Question: I am trying to get (the latest) Web.py and AJAX to play nice with each other, but so far I haven't had much luck.
Long story short, I am running both the server-side (Web.py) and the client side (Javascript) on my local development computer, but somehow all my AJAX GET requests are showing up as OPTION requests. From what I've read, this is typical is cases of cross domain requests, but since I'm running this on localhost I am not sure what's going on.
Here's the server-side code:
'''
import web
import json
def make_text(string):
return string
urls = ('/', 'mainScreen',
'/update', 'update'
)
app = web.application(urls, globals())
global content
content = {'key1': 'value1', 'key2': 'value2'}
def getPayload():
return content
class mainScreen:
def GET(self):
web.header('Content-Type', 'application/json')
web.header('Access-Control-Allow-Origin', '*')
web.header('Access-Control-Allow-Credentials', 'true')
return getPayload()
def OPTIONS(self):
web.header('Content-Type', 'application/json')
web.header('Access-Control-Allow-Origin', '*')
web.header('Access-Control-Allow-Credentials', 'true')
return getPayload()
class update:
def POST(self):
global content
content = web.input(_method='post')
return "DONE."
if __name__ == '__main__':
app.run()
'''
Here's the client-side code:
'''
<html>
<head>
<title>WTF</title>
<script type="text/javascript" src="../static/jquery.js"></script>
<script type="text/javascript">
function dial()
{
console.log("Fire in the hole!");
$.ajax({
url: 'http://0.0.0.0:8080',
contentType: 'application/jsonp',
timeout : 5000,
cache: false,
success: function (data) {
console.log('[ajax] Connection successful! ' + JSON.stringify(data));
},
error:function (jqXHR, textStatus, errorThrown){
console.log(JSON.stringify(jqXHR) + ' ' + textStatus +' '+errorThrown );
}
});
console.log("Done.");
}
$(function() {
dial();
});
</script>
</head>
<body>
<div id="container"></div>
</body>
</html>
'''
This is Firebug's output:
> Fire in the hole! index.html (line 9) DONE.
index.html (line 24) [ajax] Connection successful! ""
index.html (line 17)
Notice that the "" indicate that the request got empty data.
This is what Firebug's network panel shows:

If i open the page that Firebug indicates the data's there alright but if I, quite simply open 'http://0.0.0.0:8080/' on any browser, the data is displayed as expected! What is happening here?
Finally, here's Web.py's log:
'''
hal@ubuntu:~/Desktop/tut$ python app.py
http://0.0.0.0:8080/
127.0.0.1:43796 - - [26/Jul/2013 11:14:59] "HTTP/1.1 OPTIONS /" - 200 OK
'''
I'm coding in Ubuntu 12.04 LTS by the way.
PS: I also tried changing the response header inside Web.py to:
'''
web.header('Content-Type', 'text/plain')
'''
but it didn't work.
PS2: Changing the server address on the client-side script to "127.0.0.1:8080" or "localhost:8080" didn't help either.
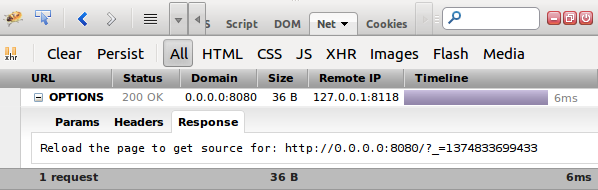
Answer: Nailed it.
The issue was on the client-side code. I remove the contentType from the request itself and it worked perfectly.